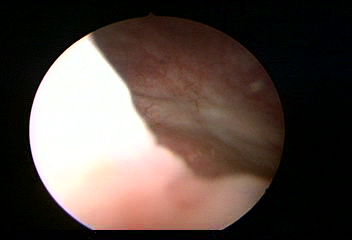
Modality: WLC
Class: Normal mucosa
Bladder cancer association: No